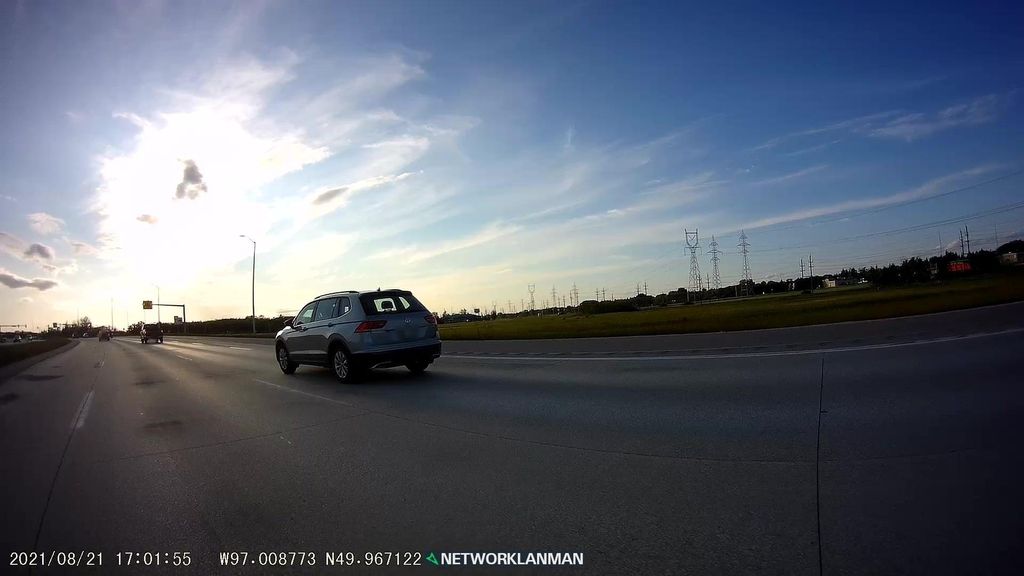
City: winnipeg